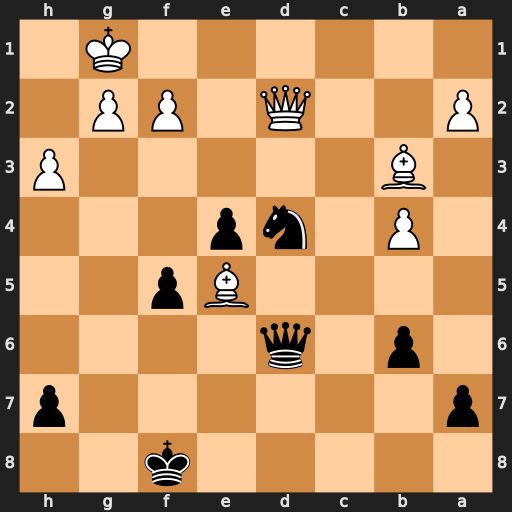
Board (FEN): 5k2/p6p/1p1q4/4Bp2/1P1np3/1B5P/P2Q1PP1/6K1
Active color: b
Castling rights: -
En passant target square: -
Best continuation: Nf3+ gxf3 Qxd2